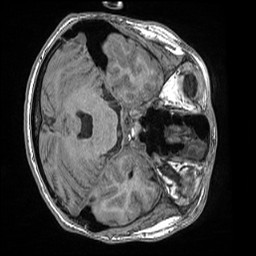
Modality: T1w
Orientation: axial
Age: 14
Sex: male
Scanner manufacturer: siemens
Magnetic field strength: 1.5 T
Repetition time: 2.04 s
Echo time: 0.00308 s